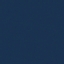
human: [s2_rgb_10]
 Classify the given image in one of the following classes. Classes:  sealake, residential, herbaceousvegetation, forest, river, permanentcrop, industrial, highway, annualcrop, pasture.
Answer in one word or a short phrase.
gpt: SeaLake